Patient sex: F
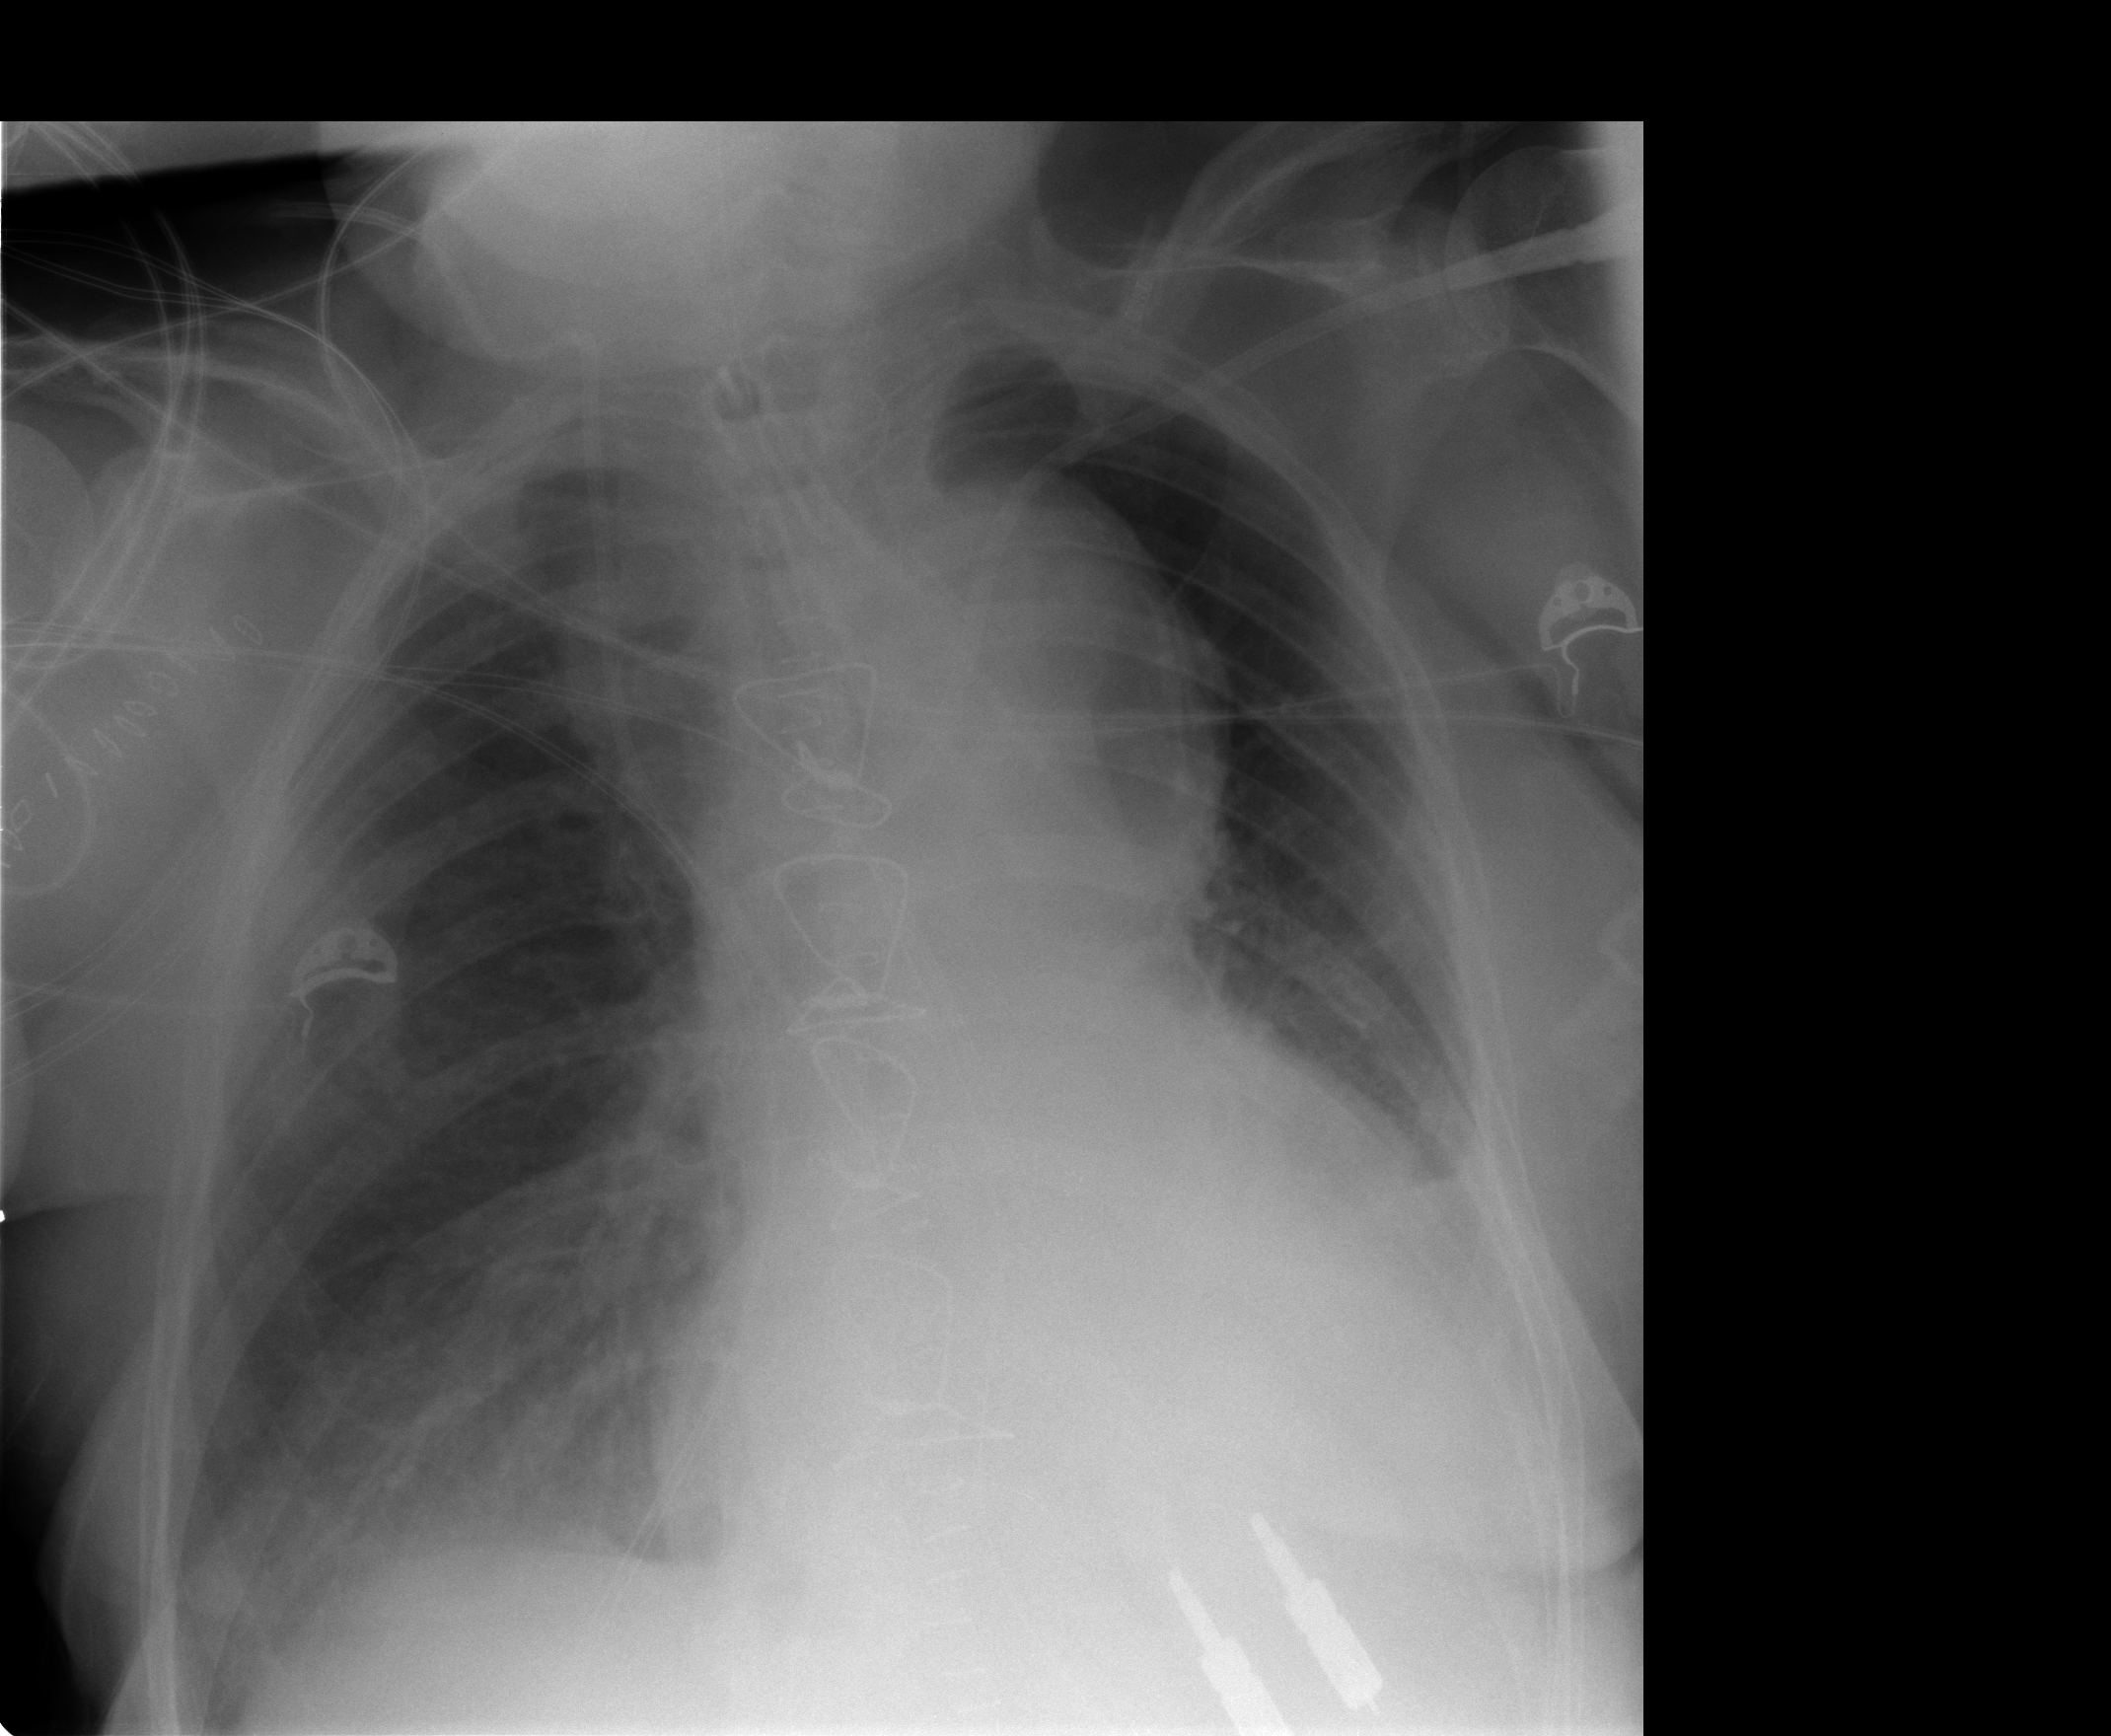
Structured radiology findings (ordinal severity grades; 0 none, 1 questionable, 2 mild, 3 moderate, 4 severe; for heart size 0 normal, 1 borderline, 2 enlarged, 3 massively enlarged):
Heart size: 2
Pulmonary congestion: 2
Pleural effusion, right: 2
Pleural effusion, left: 3
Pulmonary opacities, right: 0
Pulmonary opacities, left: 0
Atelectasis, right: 2
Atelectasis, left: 3